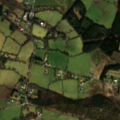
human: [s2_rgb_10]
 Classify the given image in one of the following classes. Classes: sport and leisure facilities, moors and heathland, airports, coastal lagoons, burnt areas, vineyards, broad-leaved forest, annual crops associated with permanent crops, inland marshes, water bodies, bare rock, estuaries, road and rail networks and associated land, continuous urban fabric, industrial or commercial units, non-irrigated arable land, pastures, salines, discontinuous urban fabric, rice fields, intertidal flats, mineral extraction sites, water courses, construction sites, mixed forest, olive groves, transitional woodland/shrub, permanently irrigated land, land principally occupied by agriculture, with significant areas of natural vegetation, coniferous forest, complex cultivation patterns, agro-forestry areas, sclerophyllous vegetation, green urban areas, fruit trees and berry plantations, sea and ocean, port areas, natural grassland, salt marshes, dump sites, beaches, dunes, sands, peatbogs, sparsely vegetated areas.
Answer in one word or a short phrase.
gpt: pastures, broad-leaved forest, coniferous forest, transitional woodland/shrub